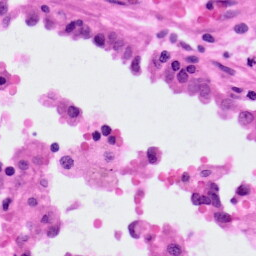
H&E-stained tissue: Lung